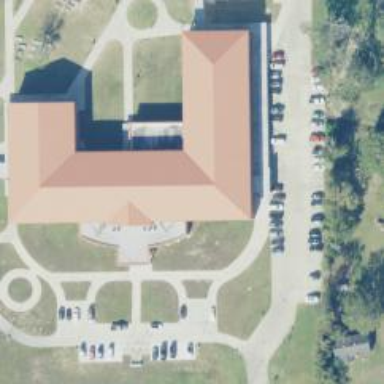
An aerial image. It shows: School building.